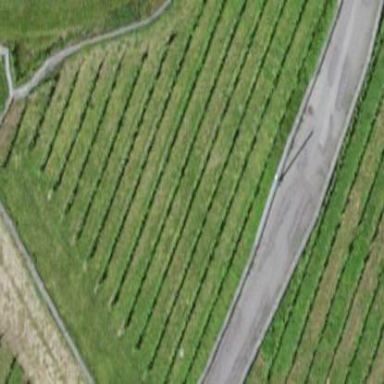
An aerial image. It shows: Vineyard where grapes are grown.